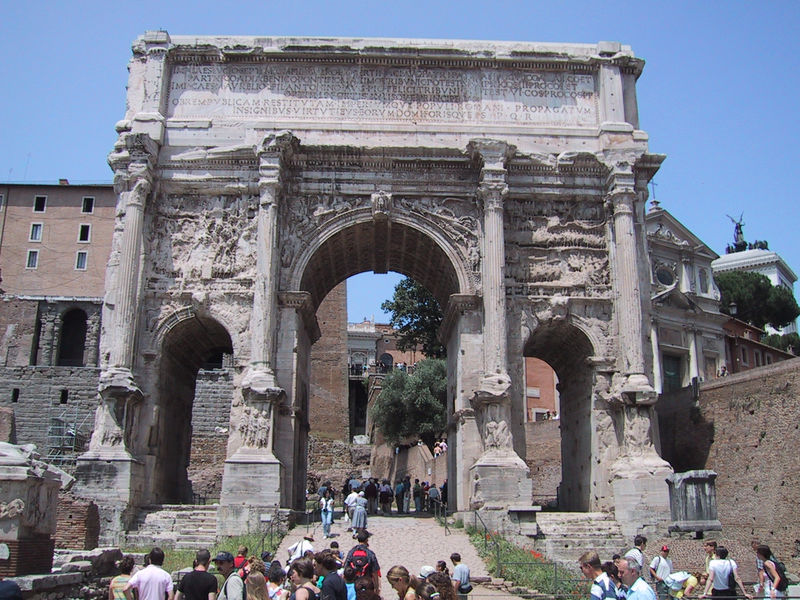
Titel: Forum Romanum: Triumphbogen des Septimius Severus
Standort: Rom, Forum Romanum (EU - I - Latium)
Schlagwörter: himmel, menschen, hüte, säulen, tür, leute, architektur, sockel, stein, kirche, drei, relief, bogen, mauer, besucher, treppen, inschrift, durchgang, tor, fotografie, photographie, antike, torbogen, urlaub, kunst, kapitelle, griechenland, reliefs, römisch, kapitel, monument, tonne, triumphbogen, bauwerk, latein, touristen, siegesbogen, antalia